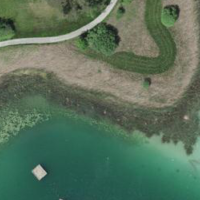
EUNIS habitat code: 14
Species observed at this site:
Lythrum salicaria
Milvus milvus
Mentha aquatica